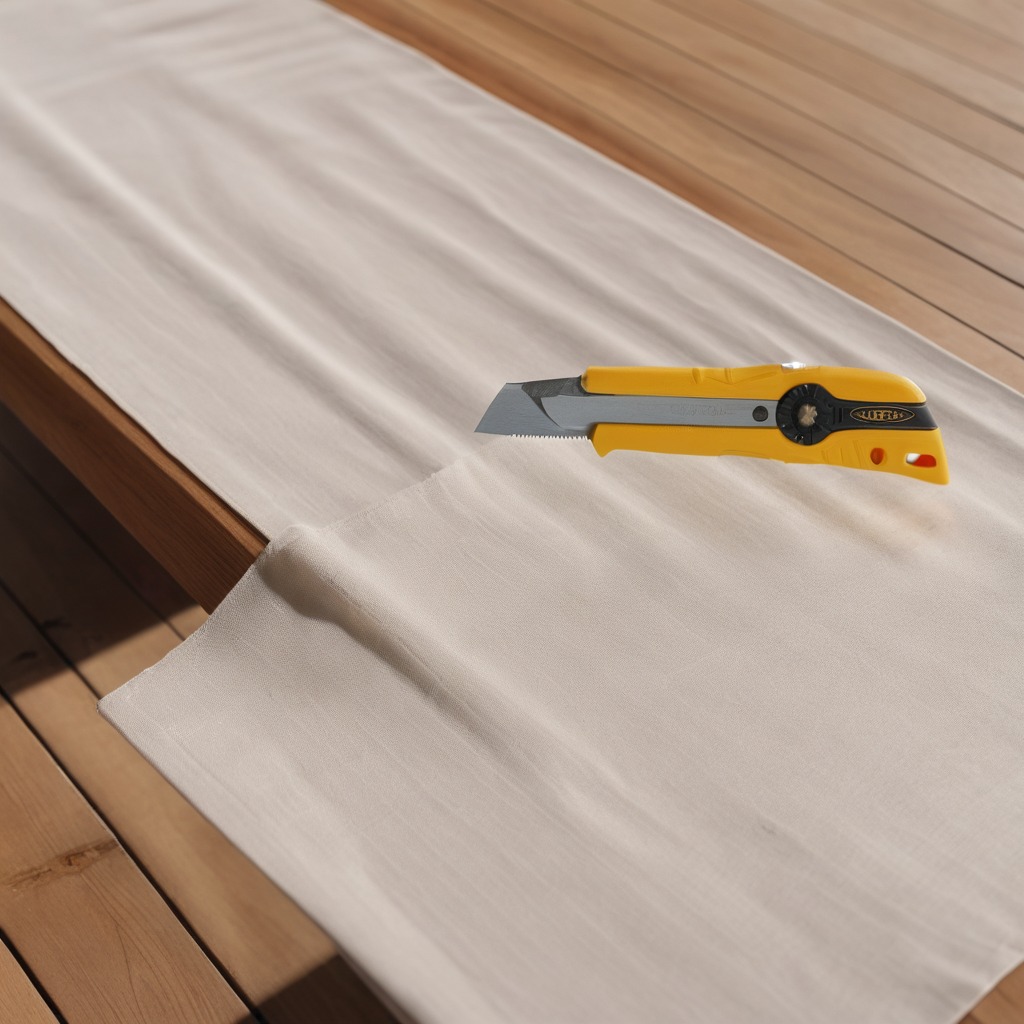
A utility knife lies on a wooden table in an outdoor workshop during daytime bright natural light soft shadows worn but beneath the cloth.